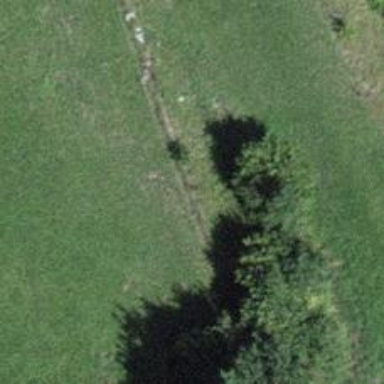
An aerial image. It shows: Path.